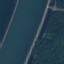
Land use / land cover class: River